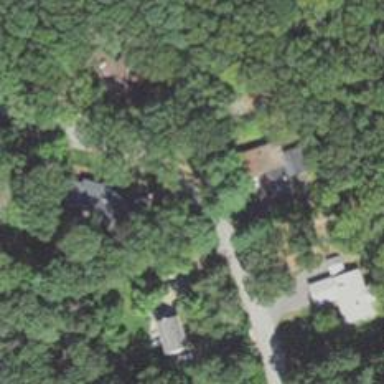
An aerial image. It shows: Residential driveway.